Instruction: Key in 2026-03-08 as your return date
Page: home
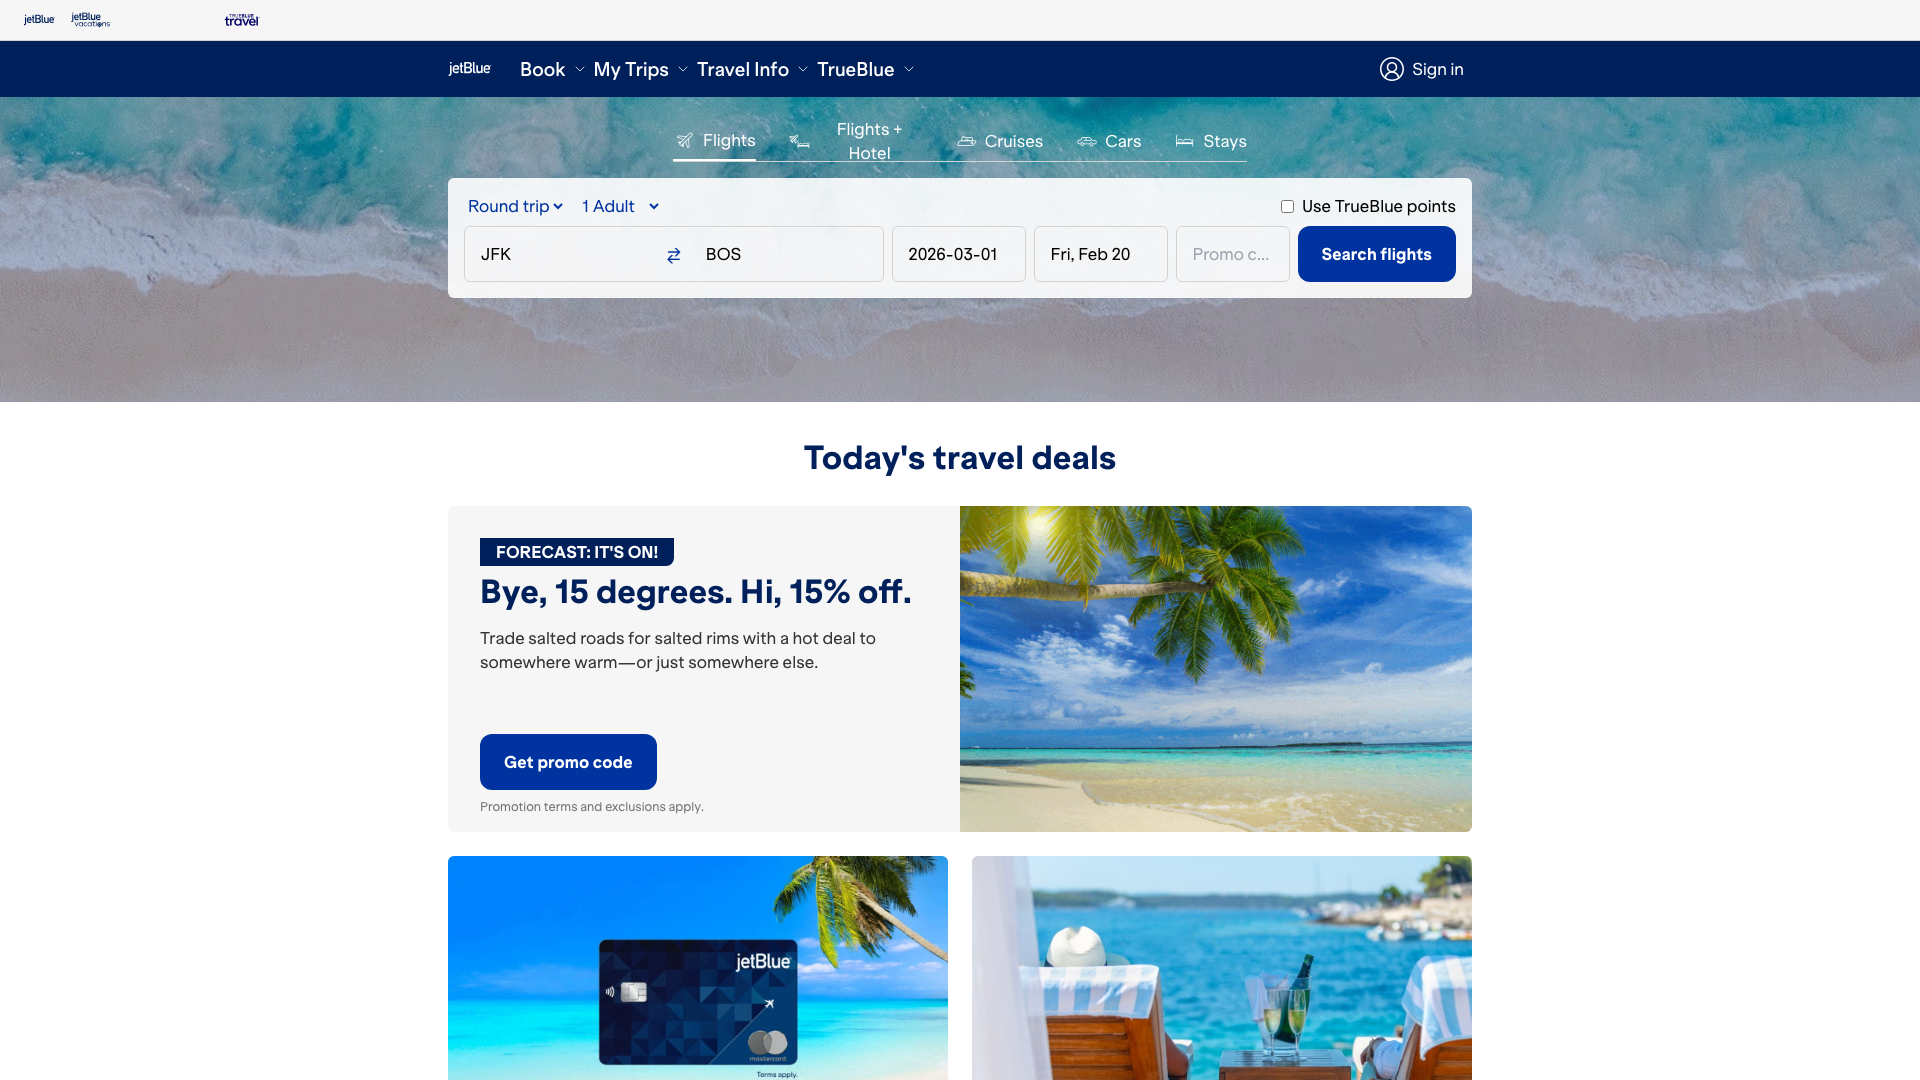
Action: type